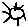
Label: sun